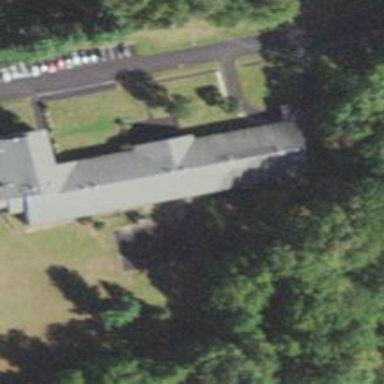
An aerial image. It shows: School building.